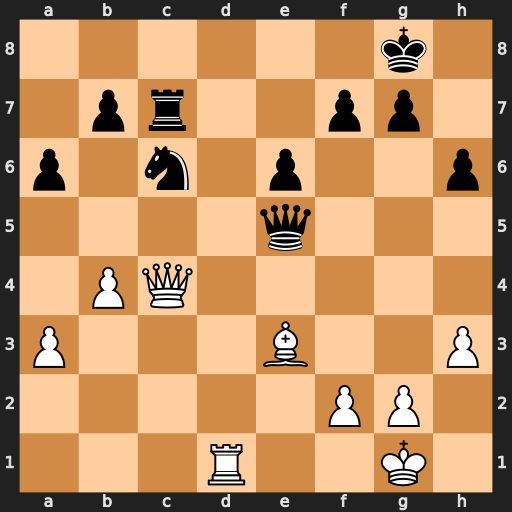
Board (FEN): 6k1/1pr2pp1/p1n1p2p/4q3/1PQ5/P3B2P/5PP1/3R2K1
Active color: w
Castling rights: -
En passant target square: -
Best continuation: Bf4 Qh5 g4 Qxh3 Bxc7